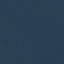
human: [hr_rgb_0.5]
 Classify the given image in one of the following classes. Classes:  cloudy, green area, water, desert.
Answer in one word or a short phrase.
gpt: water